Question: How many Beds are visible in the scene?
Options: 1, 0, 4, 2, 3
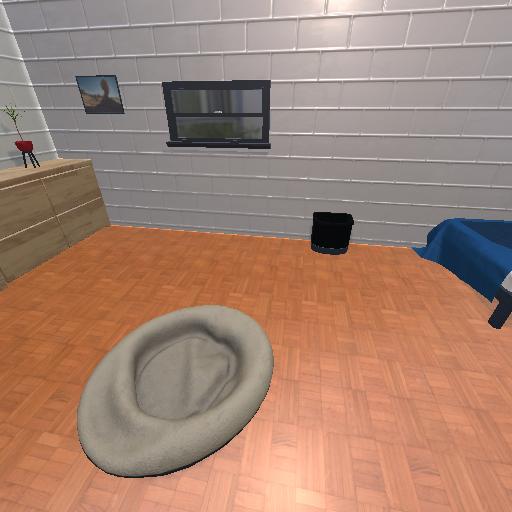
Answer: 1